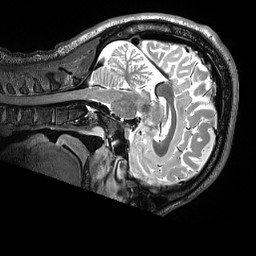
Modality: T2w
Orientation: sagittal
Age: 21
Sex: male
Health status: healthy
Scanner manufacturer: siemens
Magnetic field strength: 3 T
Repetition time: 3.2 s
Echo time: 0.563 s